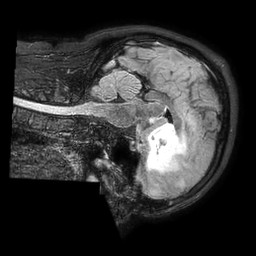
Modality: FLAIR
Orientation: sagittal
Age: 36
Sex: male
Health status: ill
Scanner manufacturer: philips
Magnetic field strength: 3 T
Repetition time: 4.8 s
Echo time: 0.34 s